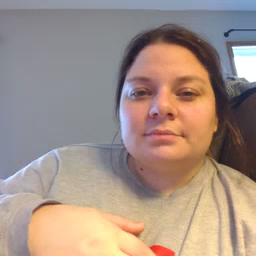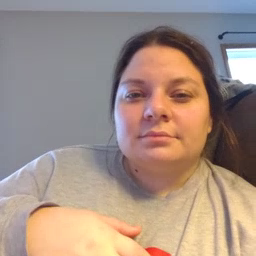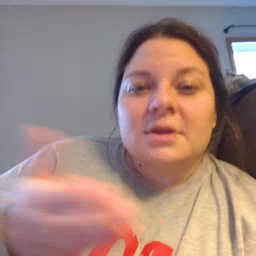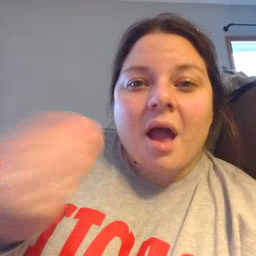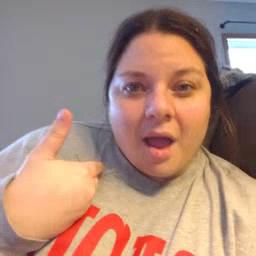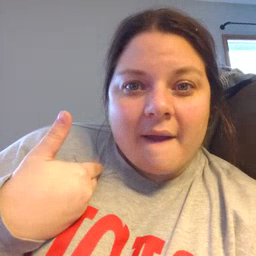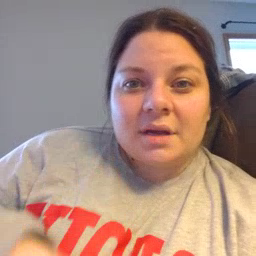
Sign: have